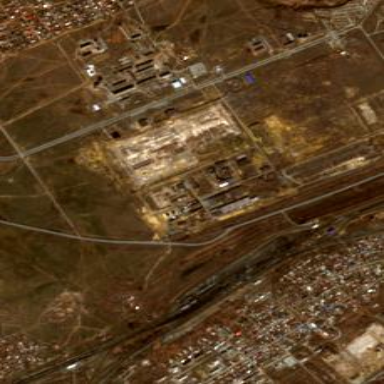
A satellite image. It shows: Industrial area featuring heating station power plant.